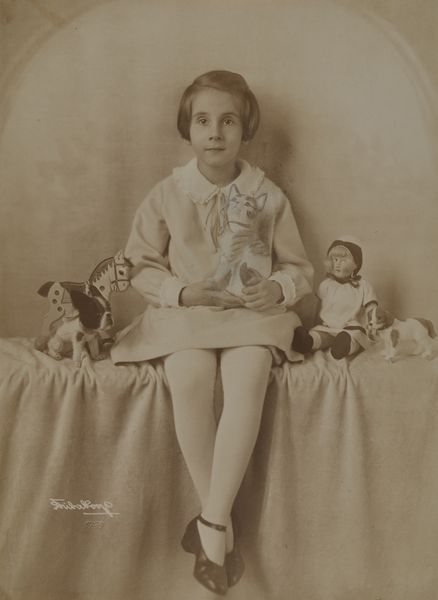
Titel: Renate Scholz
Künstler: Minya Diez-Dührkoop
Standort: Hamburg
Institution: Museum für Kunst und Gewerbe Hamburg
Schlagwörter: bildnis, portrait, papier, foto, fotografie, photographie, photo, spielzeug, kinderspielzeug, lichtbild, konterfei, bildwerke, spielwaren, angewandte und bildende kunst, hessische systematik, porträt, mädchen, porträtfotografie, porträtphotographie, platindruck, platinotypie, kartonmappe